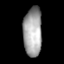
Tissue: lung
Cell type: Epithelial cells
Senescence score: 0.2216
Nuclear area (px): 893
Mean DAPI intensity: 163